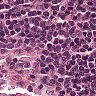
Metastatic tissue present: no